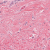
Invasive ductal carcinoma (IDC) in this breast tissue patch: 0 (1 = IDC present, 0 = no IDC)